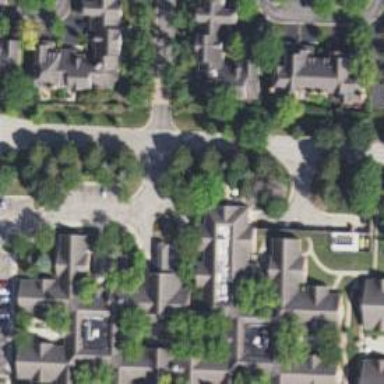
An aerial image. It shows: Living street.